Question: I have a very large excel file, around 50K rows. In Column (C) I have the person numbers 1,1,1,1,2,3,4,5,.... and in Column(N) I have the payments for this person, so the data looks like
What I want is to sum All payments for one person from column N and set the result in column O, then merge column O.

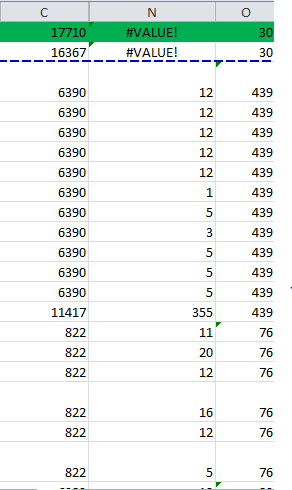
Answer: '''
Sub summAndMerge()
lastrow = Worksheets("A").Range("A65536").End(xlUp).Row
For i = 2 To lastrow
If Cells(i, 1).Value <> Cells(i - 1, 1).Value And Cells(i, 1).Value <> Cells(i + 1, 1).Value Then
intUpper = i
Debug.Print ("<> -1 and <> +1 " & intUpper)
End If
If Cells(i, 1).Value <> Cells(i - 1, 1).Value And Cells(i, 1).Value = Cells(i + 1, 1).Value Then
intUpper = i
Debug.Print ("<> -1 and = +1 " & intUpper & " UPPPER LIMIT")
End If
If Cells(i, 1).Value <> Cells(i + 1, 1).Value And Cells(i, 1).Value = Cells(i - 1, 1).Value Then
Application.DisplayAlerts = False
Debug.Print ("<> +1 and = -1:" & i & "LOWER LIMIT")
Range(Cells(intUpper, 3), Cells(i, 3)).Merge
Cells(intUpper, 3).Value = "=sumif(B" & CStr(intUpper) & ":B" & CStr(i) & ","">0"")"
Range(Cells(i, 1), Cells(i, 24)).Borders(xlEdgeBottom).LineStyle = xlDouble
End If
If Cells(i, 1).Value <> Cells(i + 1, 1).Value And Cells(i, 1).Value <> Cells(i - 1, 1).Value Then
Debug.Print ("One Cells: " & i)
Range(Cells(i, 1), Cells(i, 24)).Borders(xlEdgeBottom).LineStyle = xlDouble
Cells(intUpper, 3).Value = Cells(intUpper, 2).Value
End If
Next i
End Sub
'''